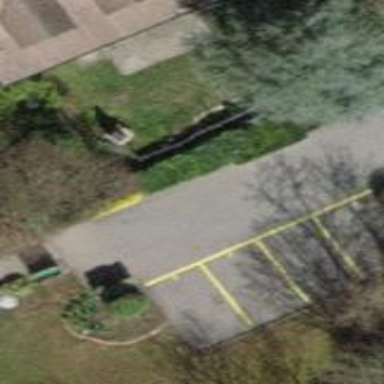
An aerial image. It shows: Street-side parking area.